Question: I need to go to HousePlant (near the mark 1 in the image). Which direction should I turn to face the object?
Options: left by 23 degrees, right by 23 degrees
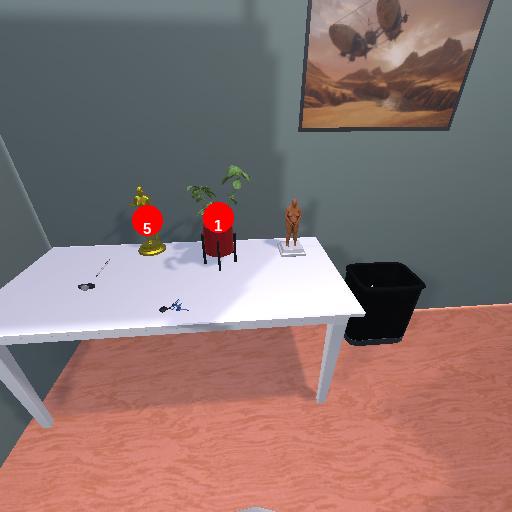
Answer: left by 23 degrees